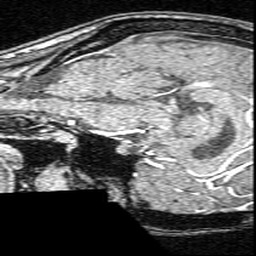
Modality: angio
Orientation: sagittal
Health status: ill
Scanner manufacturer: siemens
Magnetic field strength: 3 T
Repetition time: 0.022 s
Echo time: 0.00395 s